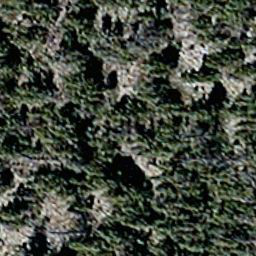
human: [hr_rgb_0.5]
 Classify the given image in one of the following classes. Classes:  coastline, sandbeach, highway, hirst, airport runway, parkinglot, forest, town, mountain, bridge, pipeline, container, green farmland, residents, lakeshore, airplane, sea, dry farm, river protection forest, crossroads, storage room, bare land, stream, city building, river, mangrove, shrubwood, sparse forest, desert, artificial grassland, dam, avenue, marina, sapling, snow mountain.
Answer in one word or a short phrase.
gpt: sparse forest